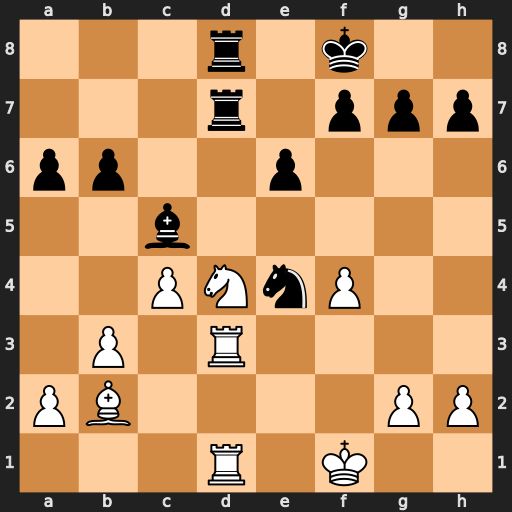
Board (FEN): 3r1k2/3r1ppp/pp2p3/2b5/2PNnP2/1P1R4/PB4PP/3R1K2
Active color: w
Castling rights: -
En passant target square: -
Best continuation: Nxe6+ fxe6 Rxd7 Rxd7 Rxd7